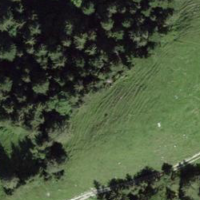
EUNIS habitat code: 23
Species observed at this site:
Plantago media